Question:
I've created something like this. I have created a QGraphicsPixmapItem object that I can add to QGraphicsView. I want to add ports to these objects I created. And I want to make connections between these ports and the objects I have created. I don't know how to do it. can you help me ?
my code
'''
class Part(QGraphicsPixmapItem):
def __init__(self, name):
super().__init__()
self.name = name
self.setFlags(self.ItemIsSelectable | self.ItemIsMovable | self.ItemIsFocusable)
self.label = QLabel("Deneme")
self.pixmap = QPixmap("image/" + name + ".png")
self.setPixmap(self.pixmap)
self.inputs = {}
self.outputs = {}
def keyPressEvent(self, event):
if (event.matches(QKeySequence.Delete)):
self.delete()
def contextMenuEvent(self, event):
menu = QMenu()
delete = menu.addAction('Delete')
delete.triggered.connect(self.delete)
menu.exec_(event.screenPos())
def showInfo(self,event):
pass
def delete(self):
# Delete all connection connected to the part
for input in self.inputs:
while len(self.inputs[input].connection) > 0:
self.inputs[input].connection[0].delete()
for output in self.outputs:
while len(self.outputs[output].connection) > 0:
self.outputs[output].connection[0].delete()
# Delete the part
self.scene().removeItem(self)
'''
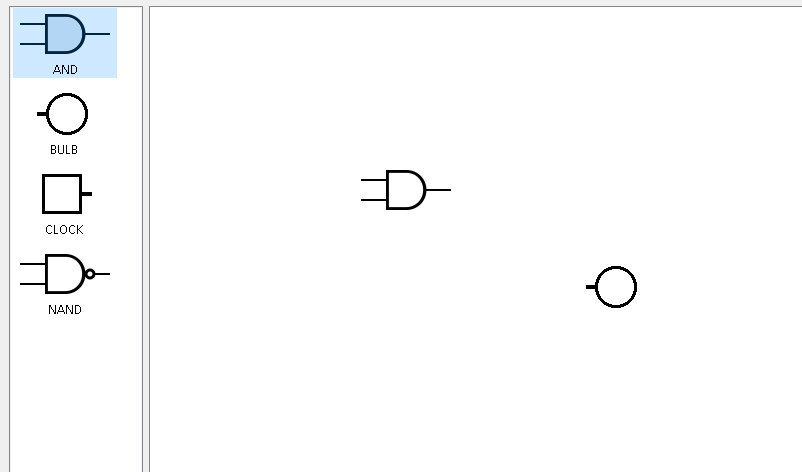
Answer: Using a QGraphicsPixmapItem as a basis for making connections is a bad choice because it is difficult to detect where the terminals are, instead I propose to use a QGraphicsPathItem that has as children to QGraphicsLineItem which may be the connection nodes. For the implementation I based on <URL>.
'''
from PyQt5 import QtCore, QtGui, QtWidgets
class Edge(QtWidgets.QGraphicsLineItem):
def __init__(self, source, dest, parent=None):
super().__init__(parent)
self.source = source
self.dest = dest
self.source.addEdge(self)
self.dest.addEdge(self)
self.setPen(QtGui.QPen(QtCore.Qt.red, 1.75))
self.adjust()
def adjust(self):
self.prepareGeometryChange()
self.setLine(QtCore.QLineF(self.dest.end(), self.source.end()))
class TerminalItem(QtWidgets.QGraphicsLineItem):
def __init__(self, line, parent=None):
super().__init__(line, parent)
self.setAcceptHoverEvents(True)
self.setPen(QtGui.QPen(QtGui.QColor(QtCore.Qt.transparent), 4))
self.edges = []
def addEdge(self, edge):
self.edges.append(edge)
def mousePressEvent(self, event):
event.accept()
def mouseMoveEvent(self, event):
event.accept()
def end(self):
return self.mapToScene(self.line().p1())
def hoverEnterEvent(self, event):
self.setPen(QtGui.QPen(QtGui.QColor(QtCore.Qt.red), 4))
def hoverLeaveEvent(self, event):
self.setPen(QtGui.QPen(QtGui.QColor(QtCore.Qt.transparent), 4))
class PortItem(QtWidgets.QGraphicsPathItem):
def __init__(self, parent=None):
super().__init__(parent)
self.end_ports = []
self.setFlags(
QtWidgets.QGraphicsItem.ItemIsMovable
| QtWidgets.QGraphicsItem.ItemSendsGeometryChanges
)
self.create_path()
self.create_end_ports()
def create_path(self):
raise NotImplementedError
def create_end_ports(self):
raise NotImplementedError
def itemChange(self, change, value):
if change == QtWidgets.QGraphicsItem.ItemPositionHasChanged:
for ports in self.end_ports:
for edge in ports.edges:
edge.adjust()
return super().itemChange(change, value)
class ANDPortItem(PortItem):
def create_path(self):
path = QtGui.QPainterPath()
s = 20
path.moveTo(0, 1)
path.lineTo(2, 1)
path.lineTo(2, 0)
path.lineTo(6, 0)
path.arcTo(QtCore.QRectF(4, 0, 4, 4), 90, -180)
path.lineTo(2, 4)
path.lineTo(2, 1)
path.moveTo(2, 3)
path.lineTo(0, 3)
path.moveTo(8, 2)
path.lineTo(10, 2)
tr = QtGui.QTransform()
tr.scale(s, s)
path = tr.map(path)
self.setPath(path)
def create_end_ports(self):
s = 20
for p1, p2 in (
((0, 1), (0.5, 1)),
((0, 3), (0.5, 3)),
((10, 2), (9.5, 2)),
):
item = TerminalItem(
QtCore.QLineF(s * QtCore.QPointF(*p1), s * QtCore.QPointF(*p2)),
self,
)
self.end_ports.append(item)
class NANDPortItem(ANDPortItem):
def create_path(self):
path = QtGui.QPainterPath()
s = 20
path.moveTo(0, 1)
path.lineTo(2, 1)
path.lineTo(2, 0)
path.lineTo(6, 0)
path.arcTo(QtCore.QRectF(4, 0, 4, 4), 90, -180)
path.lineTo(2, 4)
path.lineTo(2, 1)
path.moveTo(2, 3)
path.lineTo(0, 3)
path.moveTo(8, 2)
path.addEllipse(QtCore.QRectF(8, 2 - 0.25, 0.5, 0.5))
path.moveTo(8.5, 2)
path.lineTo(10, 2)
tr = QtGui.QTransform()
tr.scale(s, s)
path = tr.map(path)
self.setPath(path)
class BulBItem(PortItem):
def create_path(self):
s = 20
path = QtGui.QPainterPath()
path.moveTo(0, 2)
path.lineTo(1, 2)
path.addEllipse(QtCore.QRectF(1, 0, 4, 4))
tr = QtGui.QTransform()
tr.scale(s, s)
path = tr.map(path)
self.setPath(path)
def create_end_ports(self):
s = 20
item = TerminalItem(
QtCore.QLineF(
s * QtCore.QPointF(0, 2), s * QtCore.QPointF(0.75, 2)
),
self,
)
self.end_ports.append(item)
class ClockItem(PortItem):
def create_path(self):
s = 20
path = QtGui.QPainterPath()
path.moveTo(0, 2)
path.lineTo(1, 2)
path.addRect(QtCore.QRectF(1, 0, 4, 4))
tr = QtGui.QTransform()
tr.scale(s, s)
path = tr.map(path)
self.setPath(path)
def create_end_ports(self):
s = 20
item = TerminalItem(
QtCore.QLineF(
s * QtCore.QPointF(0, 2), s * QtCore.QPointF(0.75, 2)
),
self,
)
self.end_ports.append(item)
class GraphicsView(QtWidgets.QGraphicsView):
def __init__(self, scene=None, parent=None):
super().__init__(scene, parent)
self.setRenderHints(QtGui.QPainter.Antialiasing)
self.line_item = QtWidgets.QGraphicsLineItem()
self.line_item.setPen(QtGui.QPen(QtGui.QColor("black"), 4))
self.scene().addItem(self.line_item)
self.line_item.hide()
self.start_item = None
def mousePressEvent(self, event):
items = self.items(event.pos())
for item in items:
if isinstance(item, TerminalItem):
item.setPen(QtGui.QPen(QtCore.Qt.red, 4))
self.line_item.show()
sp = item.end()
line = QtCore.QLineF(sp, sp)
self.line_item.setLine(line)
self.start_item = item
break
super().mousePressEvent(event)
def mouseMoveEvent(self, event):
if self.line_item.isVisible():
l = self.line_item.line()
l.setP2(self.mapToScene(event.pos()))
self.line_item.setLine(l)
for item in self.items():
if (
isinstance(item, TerminalItem)
and item is not self.start_item
):
item.setPen(QtGui.QPen(QtCore.Qt.transparent, 4))
for item in self.items(event.pos()):
if isinstance(item, TerminalItem):
item.setPen(QtGui.QPen(QtCore.Qt.red, 4))
super().mouseMoveEvent(event)
def mouseReleaseEvent(self, event):
if self.line_item.isVisible():
self.line_item.hide()
for item in self.items():
if isinstance(item, TerminalItem) and item:
item.setPen(QtGui.QPen(QtCore.Qt.transparent, 4))
end_item = None
for item in self.items(event.pos()):
if isinstance(item, TerminalItem):
end_item = item
break
if end_item is not None:
edge = Edge(self.start_item, end_item)
self.scene().addItem(edge)
self.start_item = None
super().mouseReleaseEvent(event)
class MainWindow(QtWidgets.QMainWindow):
def __init__(self, parent=None):
super().__init__(parent)
scene = QtWidgets.QGraphicsScene()
graphicsview = GraphicsView(scene)
for t, p in (
(ANDPortItem, QtCore.QPointF(0, 0)),
(BulBItem, QtCore.QPointF(250, 0)),
(ClockItem, QtCore.QPointF(0, 250)),
(NANDPortItem, QtCore.QPointF(250, 250)),
):
item = t()
item.setPos(p)
scene.addItem(item)
self.setCentralWidget(graphicsview)
if __name__ == "__main__":
import sys
app = QtWidgets.QApplication(sys.argv)
w = MainWindow()
w.resize(640, 480)
w.show()
sys.exit(app.exec_())
'''
<URL>